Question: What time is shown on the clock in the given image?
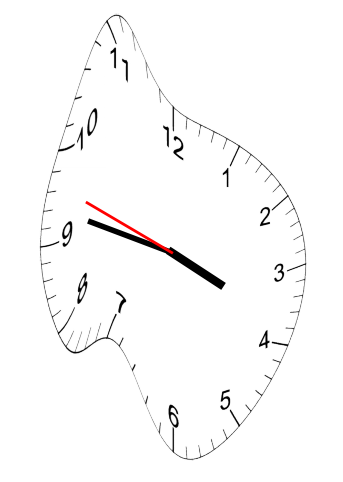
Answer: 03:46:48